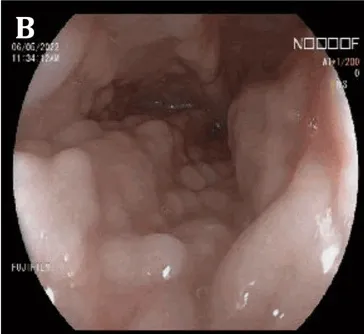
Endoscopic view of the esophagus (A and B), which showed diffused white nodular lesions along the esophagus with cobblestone appearance; no ulcer or mass was noted.
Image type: endoscopy (gi_endoscopy)